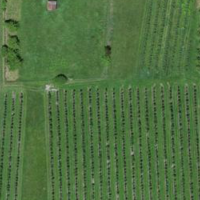
EUNIS habitat code: 53
Species observed at this site:
Marchantia polymorpha